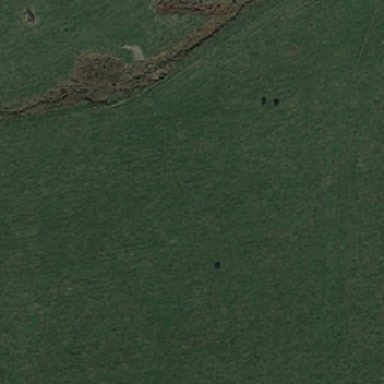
Grid pattern is in green grass .